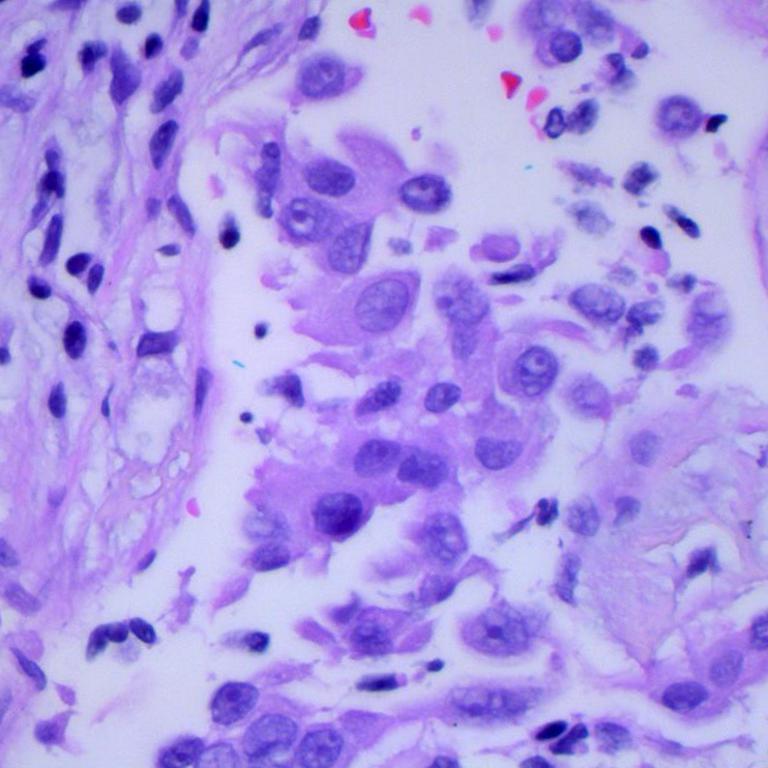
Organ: lung
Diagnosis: adenocarcinomas